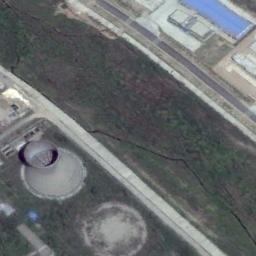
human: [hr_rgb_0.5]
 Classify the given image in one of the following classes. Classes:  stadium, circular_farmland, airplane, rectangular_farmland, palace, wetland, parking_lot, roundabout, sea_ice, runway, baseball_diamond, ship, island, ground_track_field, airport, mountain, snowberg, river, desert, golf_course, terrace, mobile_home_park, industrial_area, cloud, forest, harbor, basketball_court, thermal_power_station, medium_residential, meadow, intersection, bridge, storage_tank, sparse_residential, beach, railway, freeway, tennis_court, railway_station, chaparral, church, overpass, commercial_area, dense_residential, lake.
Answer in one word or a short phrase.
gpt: thermal_power_station